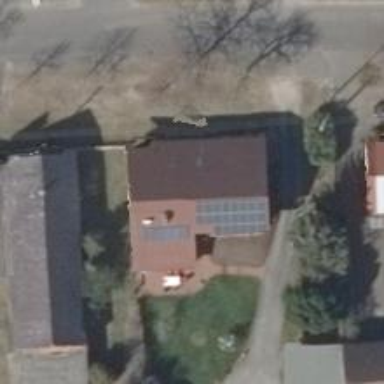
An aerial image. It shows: House with flat roof.